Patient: sex M, age 32
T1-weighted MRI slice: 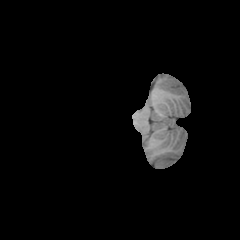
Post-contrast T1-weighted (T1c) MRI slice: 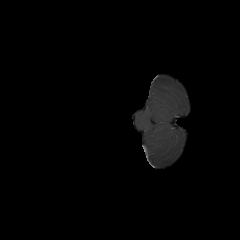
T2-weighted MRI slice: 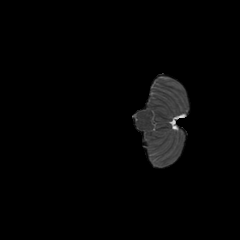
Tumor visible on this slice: no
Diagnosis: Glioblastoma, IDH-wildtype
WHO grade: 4